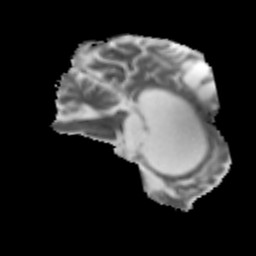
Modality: MD
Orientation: sagittal
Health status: ill
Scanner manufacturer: siemens
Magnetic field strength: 3 T
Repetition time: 6.8 s
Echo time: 0.097 s